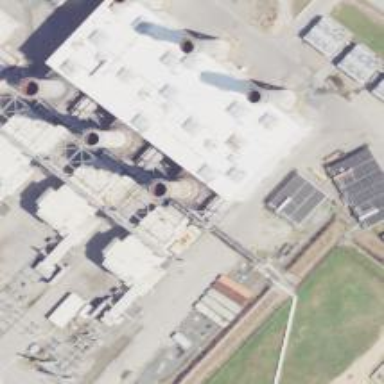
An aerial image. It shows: Gas turbine generator powered by gas.